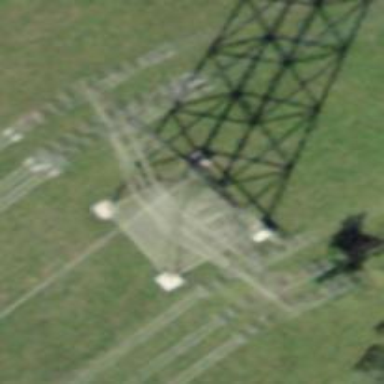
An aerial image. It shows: Power tower.